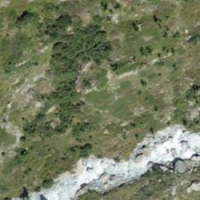
EUNIS habitat code: 23
Species observed at this site:
Phoenicurus phoenicurus
Nucifraga caryocatactes
Falco peregrinus
Oenanthe oenanthe
Cinclus cinclus
Fringilla coelebs